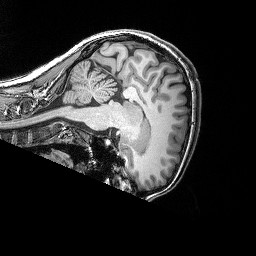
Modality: T1w
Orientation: sagittal
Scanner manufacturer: siemens
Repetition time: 2.25 s
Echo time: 0.00418 s